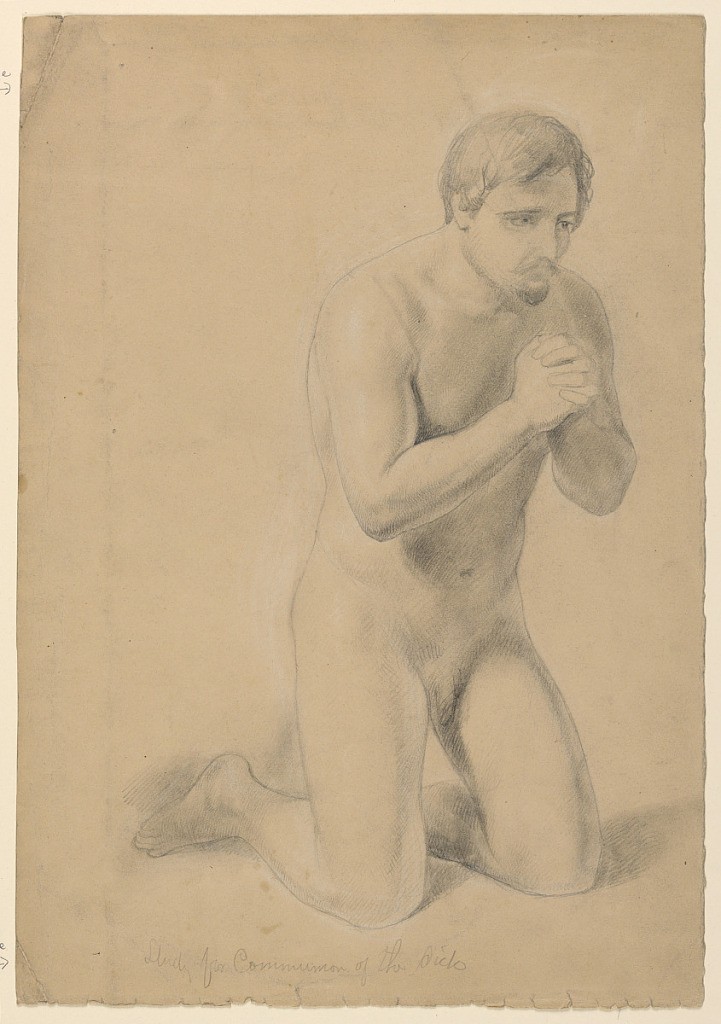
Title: Nude Male Figure, Study for "Communion of the Sick"
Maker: Daniel Huntington, American, 1816–1906
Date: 1844
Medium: Graphite, white chalk on cream wove paper
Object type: Drawing
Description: Nude male figure kneeling with clasped hands, praying, turned slightly to the right.